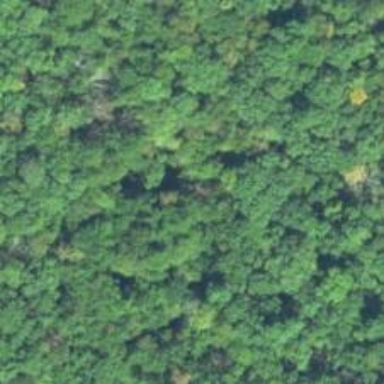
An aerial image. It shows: Mixed woodland area with various types of leaves.